Field crop: tomato
Growth stage: 2
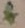
Species: solanum